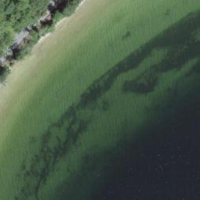
EUNIS habitat code: 14
Species observed at this site:
Cardamine heptaphylla